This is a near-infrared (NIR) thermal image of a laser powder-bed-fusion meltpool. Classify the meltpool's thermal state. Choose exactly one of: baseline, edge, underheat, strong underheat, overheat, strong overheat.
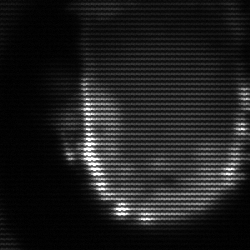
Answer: baseline